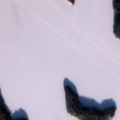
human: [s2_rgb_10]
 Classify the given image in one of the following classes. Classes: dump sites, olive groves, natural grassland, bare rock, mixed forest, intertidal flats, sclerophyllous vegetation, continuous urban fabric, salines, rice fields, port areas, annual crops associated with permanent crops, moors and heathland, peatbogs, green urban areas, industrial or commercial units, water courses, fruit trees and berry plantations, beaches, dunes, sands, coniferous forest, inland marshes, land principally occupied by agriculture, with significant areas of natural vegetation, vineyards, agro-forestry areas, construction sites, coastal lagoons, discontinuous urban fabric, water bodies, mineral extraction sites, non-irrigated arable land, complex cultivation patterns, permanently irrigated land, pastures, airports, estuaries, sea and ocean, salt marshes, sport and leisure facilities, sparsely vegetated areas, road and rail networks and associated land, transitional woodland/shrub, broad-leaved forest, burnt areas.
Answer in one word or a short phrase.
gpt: coniferous forest, mixed forest, water bodies